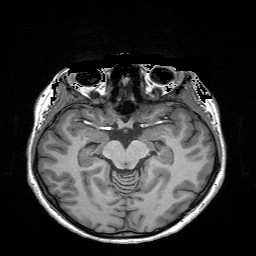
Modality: T1w
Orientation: coronal